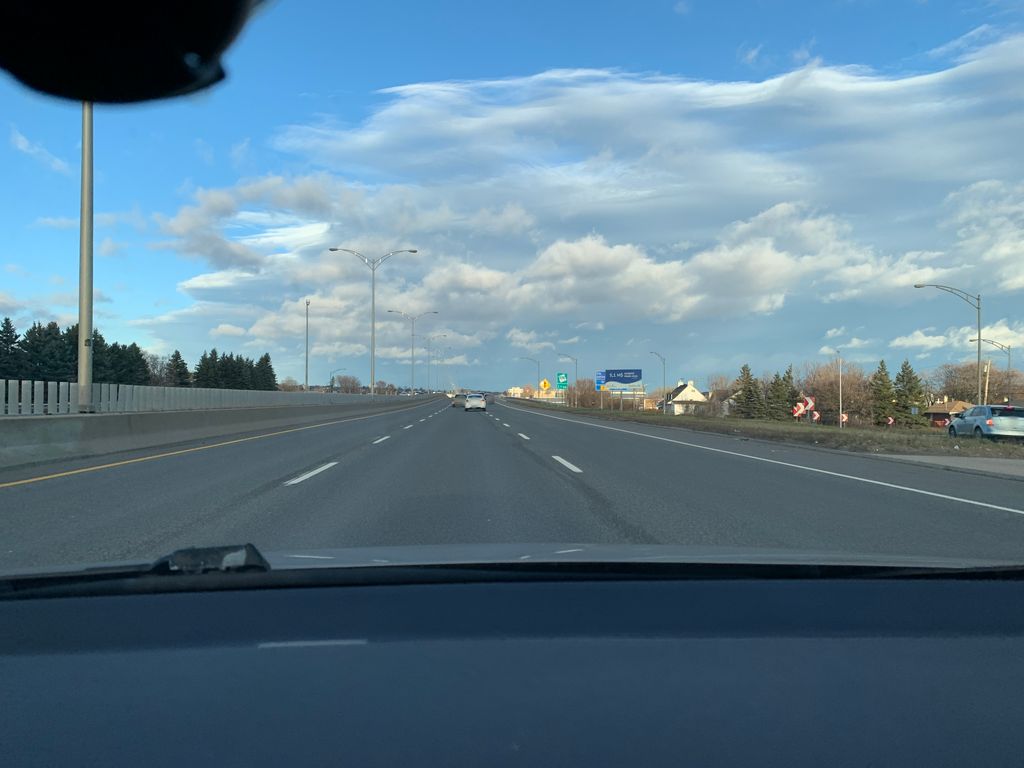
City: quebec_city